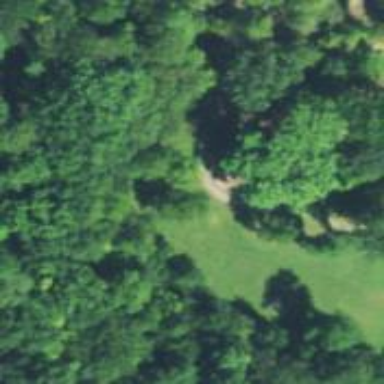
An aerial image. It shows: Disc golf hole.